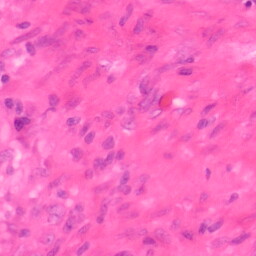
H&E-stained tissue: Colon